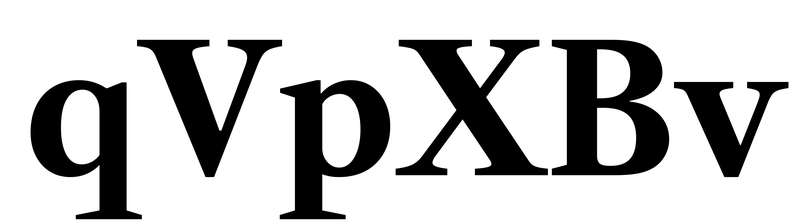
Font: LibreCaslonText_Bold